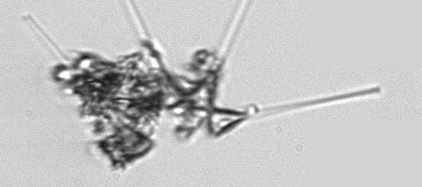
Label: Asterionellopsis_glacialis